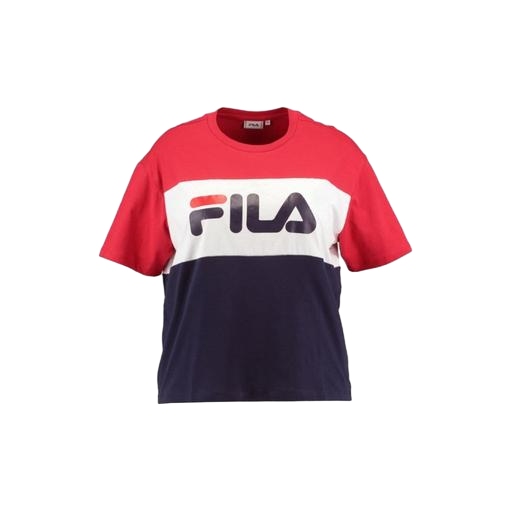
colorblock graphic tee, red colorblock graphic tee, multicolor t-shirt large logo, white background